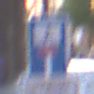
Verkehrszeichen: SackgasseFussgaengerDurchlaessig
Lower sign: HinweisGeaenderteVorfahrtVerkehrsfuehrungVerkehrsregelung3
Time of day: MorningAfternoon
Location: Outdoor (Urban)
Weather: PartlyCloudy
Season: NotSpecified
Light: Natural